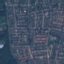
Label: Residential